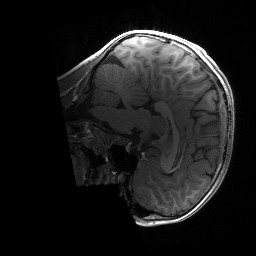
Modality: T1w
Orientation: sagittal
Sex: male
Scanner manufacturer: siemens
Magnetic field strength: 3 T
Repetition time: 1.9 s
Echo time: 0.00243 s